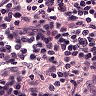
Metastatic tissue present: no